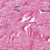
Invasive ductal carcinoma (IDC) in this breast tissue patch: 0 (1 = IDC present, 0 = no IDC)